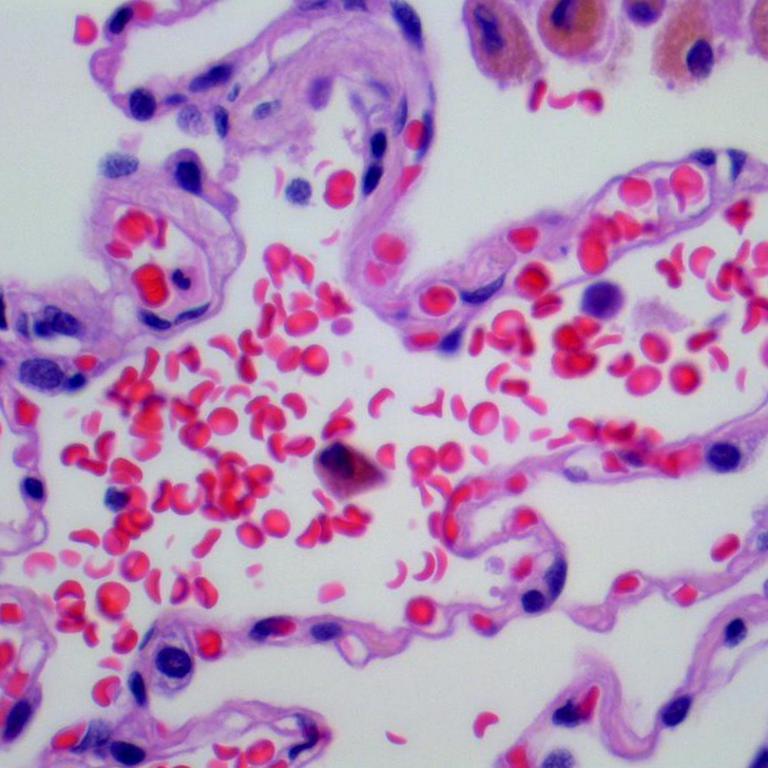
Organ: lung
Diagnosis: benign